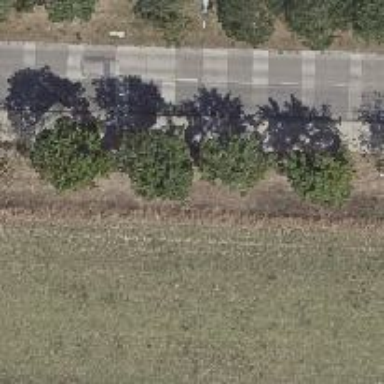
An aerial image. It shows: Avenue lined with broadleaved deciduous trees.